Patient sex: M
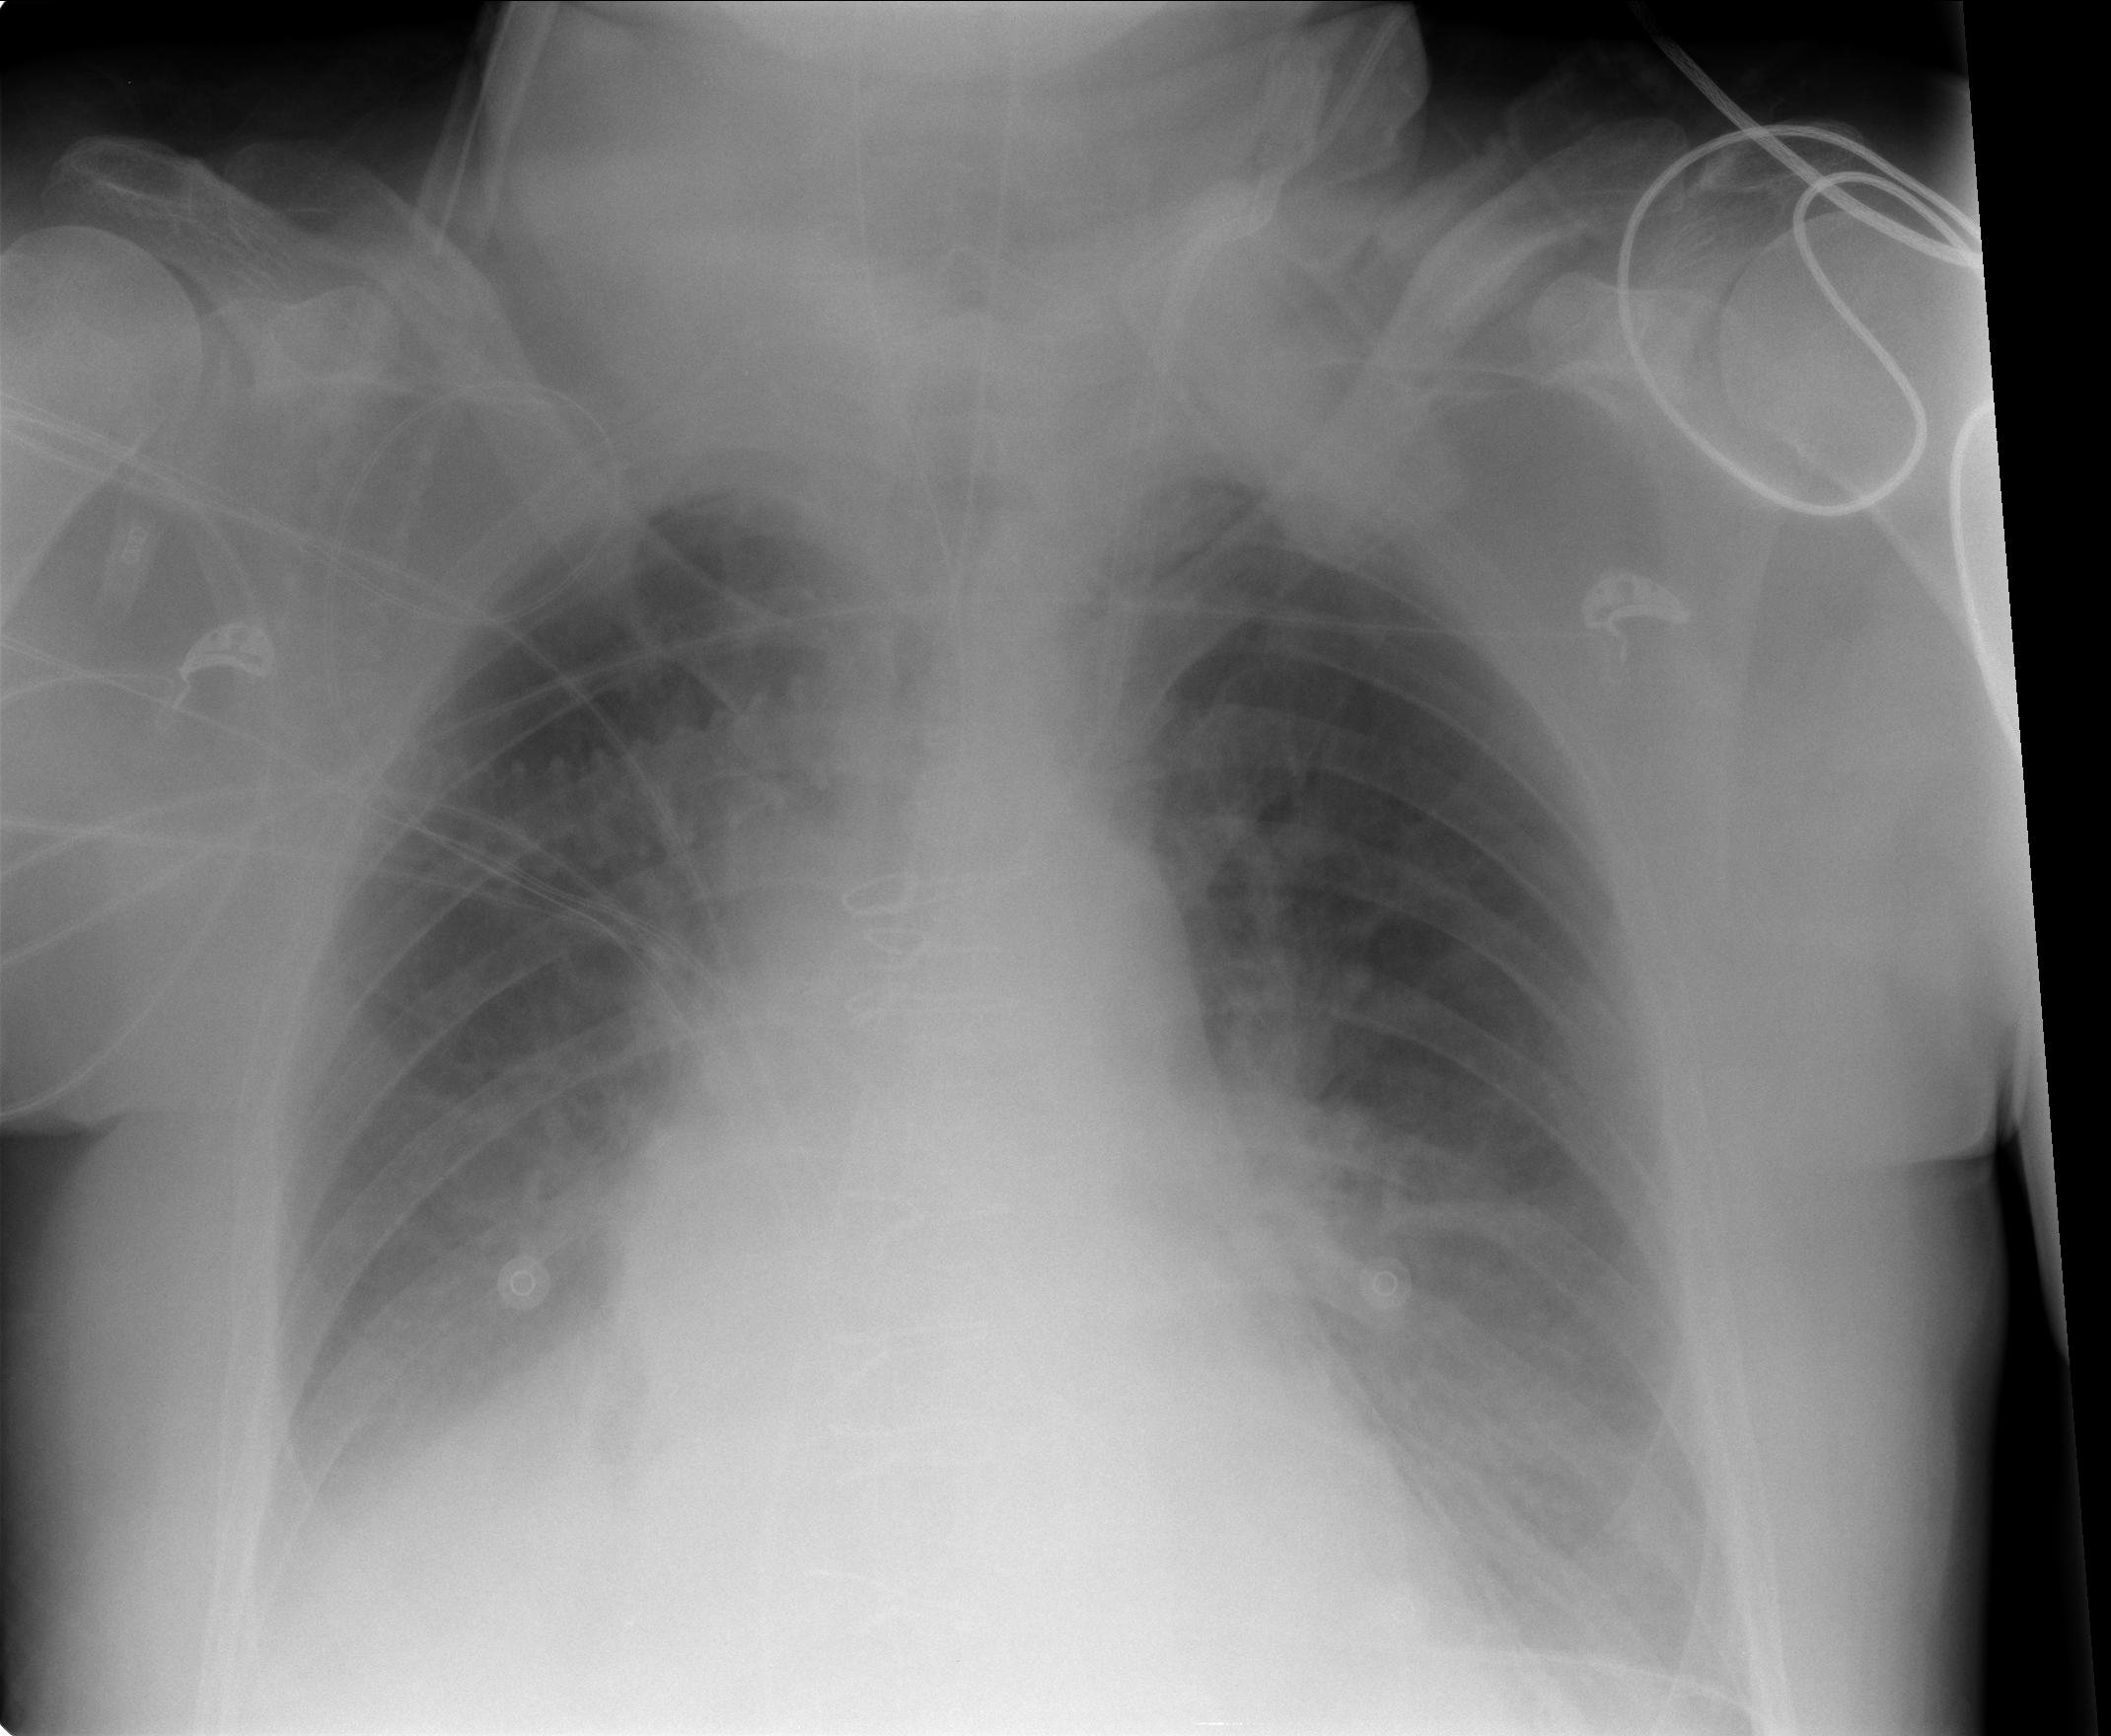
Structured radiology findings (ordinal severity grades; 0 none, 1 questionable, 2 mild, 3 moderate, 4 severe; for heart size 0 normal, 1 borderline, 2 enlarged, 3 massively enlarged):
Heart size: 0
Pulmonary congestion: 2
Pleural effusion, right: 2
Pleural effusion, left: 2
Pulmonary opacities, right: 0
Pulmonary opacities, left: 0
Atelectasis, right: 2
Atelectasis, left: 2